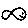
Label: fish